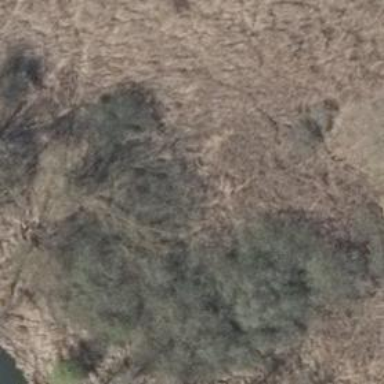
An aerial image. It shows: Swamp in wetland area.